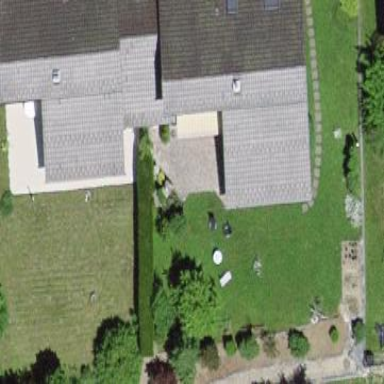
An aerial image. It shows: Residential building.